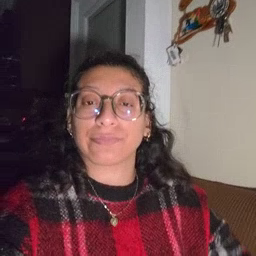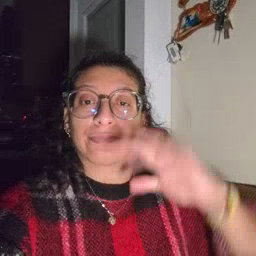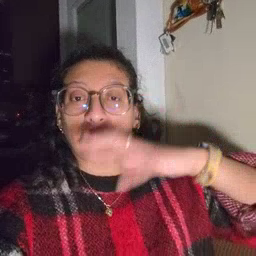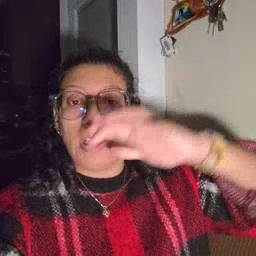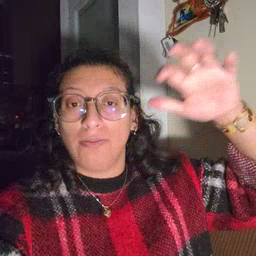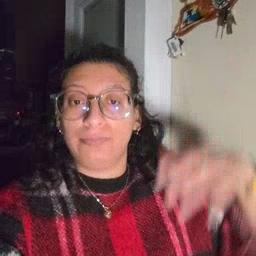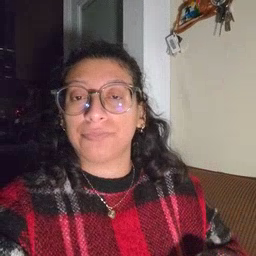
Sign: helicopter